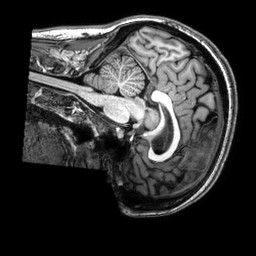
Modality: T1w
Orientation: sagittal
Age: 32
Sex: female
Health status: healthy
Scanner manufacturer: philips
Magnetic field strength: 3 T
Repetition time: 0.009 s
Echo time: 0.003996 s